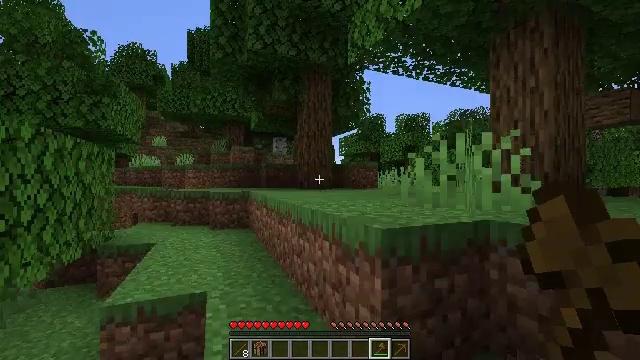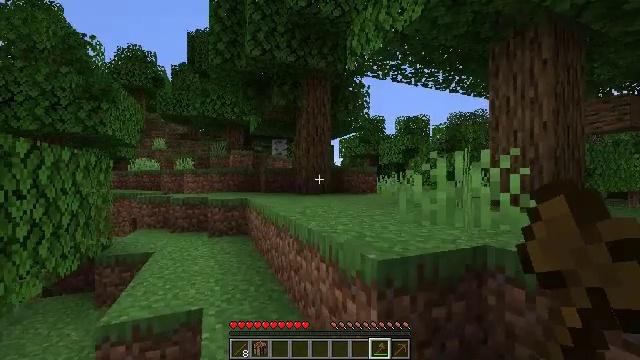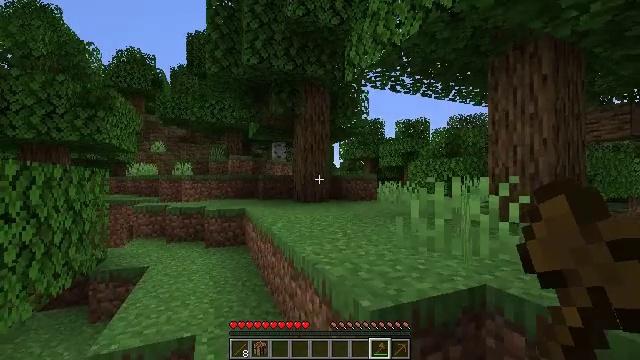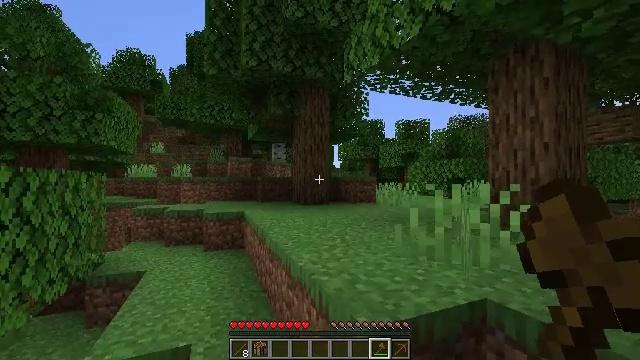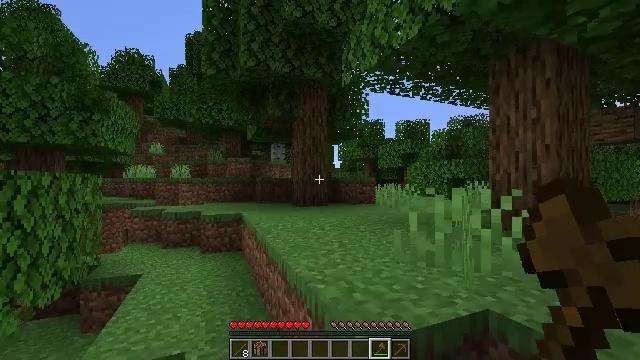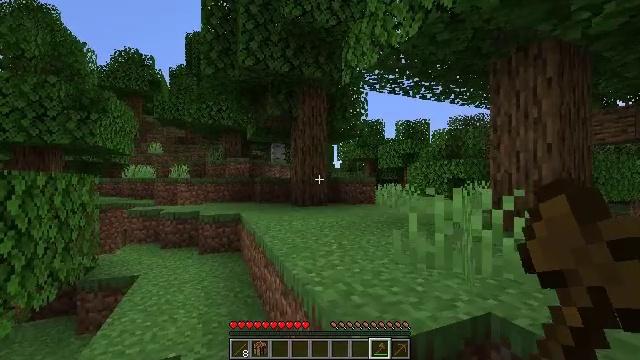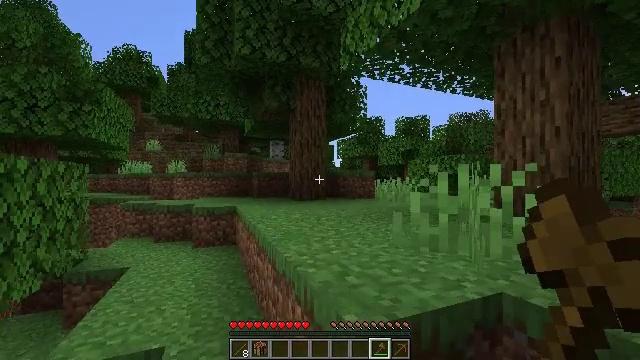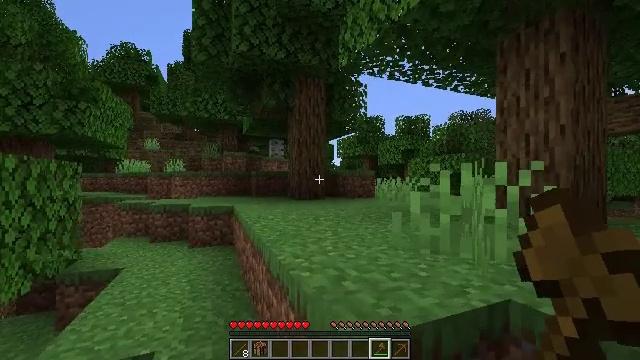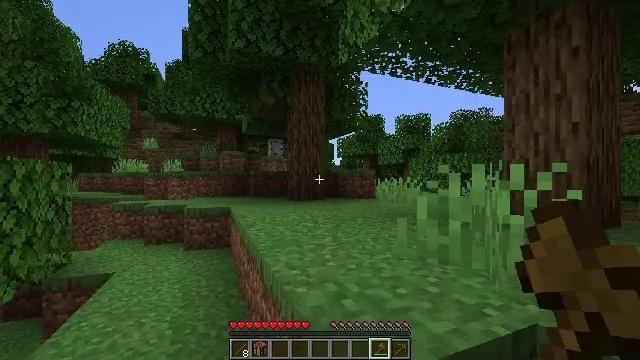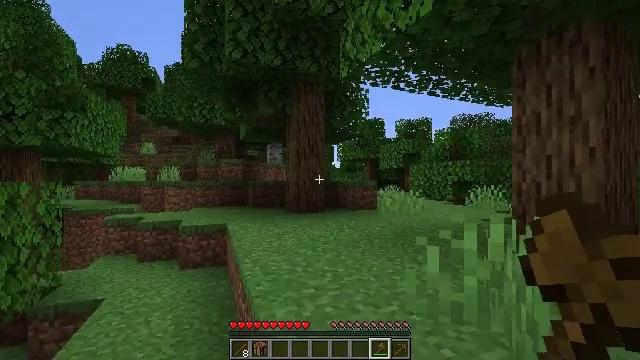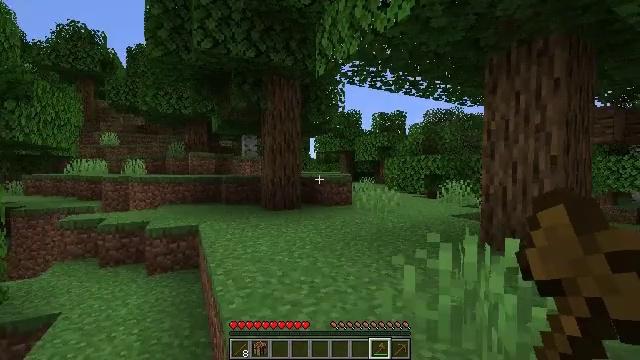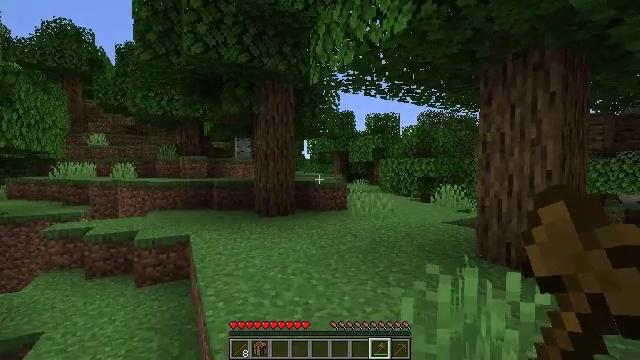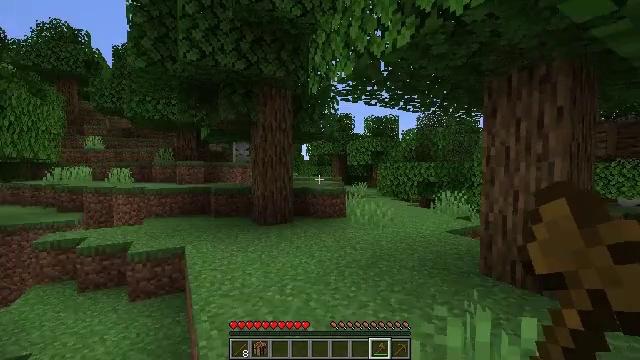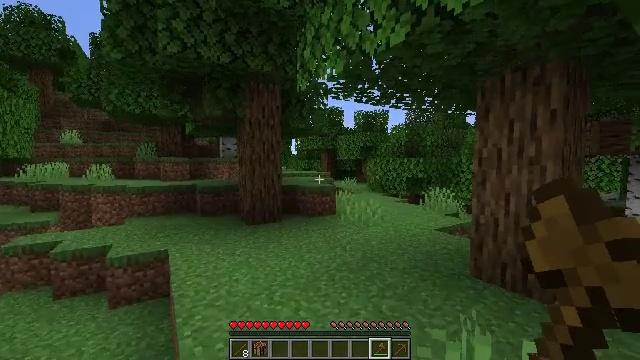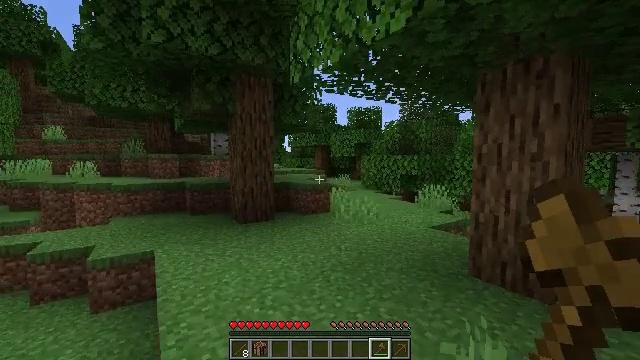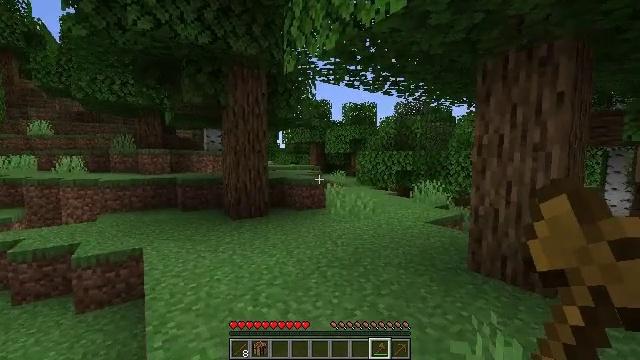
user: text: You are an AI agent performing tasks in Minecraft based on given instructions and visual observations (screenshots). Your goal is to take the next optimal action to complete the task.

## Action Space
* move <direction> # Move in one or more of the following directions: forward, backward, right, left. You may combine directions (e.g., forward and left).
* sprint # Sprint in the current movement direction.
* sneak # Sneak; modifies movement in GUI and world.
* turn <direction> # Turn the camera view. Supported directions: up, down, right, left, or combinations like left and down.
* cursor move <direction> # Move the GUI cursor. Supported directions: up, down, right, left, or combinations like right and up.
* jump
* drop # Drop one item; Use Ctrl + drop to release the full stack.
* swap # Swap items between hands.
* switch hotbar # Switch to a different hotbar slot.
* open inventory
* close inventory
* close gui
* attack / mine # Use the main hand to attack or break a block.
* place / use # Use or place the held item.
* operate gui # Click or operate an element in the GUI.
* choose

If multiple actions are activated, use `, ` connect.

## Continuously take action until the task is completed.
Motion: motion action
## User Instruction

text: Remove the lilac from its place.
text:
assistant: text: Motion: move forward, jump
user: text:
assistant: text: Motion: move forward, jump
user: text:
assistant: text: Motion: move forward
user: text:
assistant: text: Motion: move forward
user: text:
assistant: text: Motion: move forward
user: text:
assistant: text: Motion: move forward
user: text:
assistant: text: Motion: move forward
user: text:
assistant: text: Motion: move forward
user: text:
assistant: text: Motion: move forward, jump
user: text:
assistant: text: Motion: move forward, turn right and down, jump
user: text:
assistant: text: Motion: move forward, turn right, jump
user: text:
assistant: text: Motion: move forward, jump
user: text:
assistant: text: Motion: move forward, turn right and down, jump
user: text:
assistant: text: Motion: move forward, turn right, jump
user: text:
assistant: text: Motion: move forward, turn right
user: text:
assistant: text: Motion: move forward, turn right and down
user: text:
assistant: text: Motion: move forward, turn right
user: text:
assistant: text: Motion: move forward
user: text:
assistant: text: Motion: turn right
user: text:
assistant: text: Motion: move forward, turn right
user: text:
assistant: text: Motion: move forward, turn right
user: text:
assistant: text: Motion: no_op
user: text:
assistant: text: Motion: no_op
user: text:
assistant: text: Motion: move forward
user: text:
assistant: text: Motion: move forward, turn right
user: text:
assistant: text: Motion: move forward, turn right
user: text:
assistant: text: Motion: move forward
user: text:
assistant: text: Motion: move forward
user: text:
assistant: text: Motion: move forward, turn right
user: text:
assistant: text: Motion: move forward